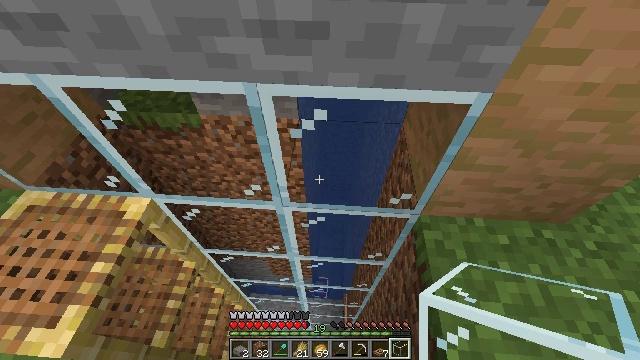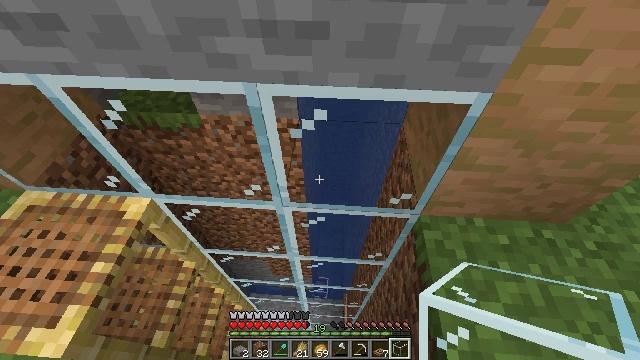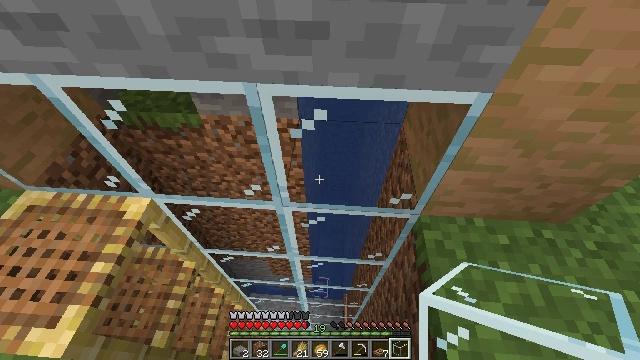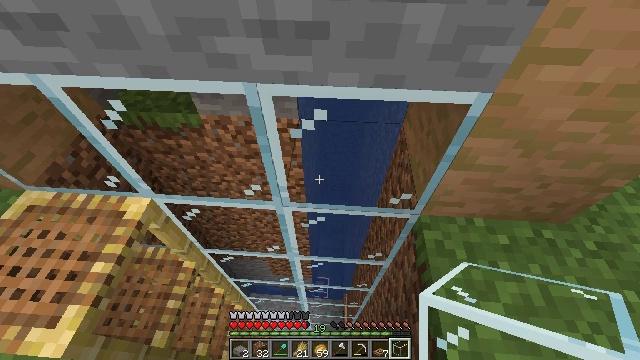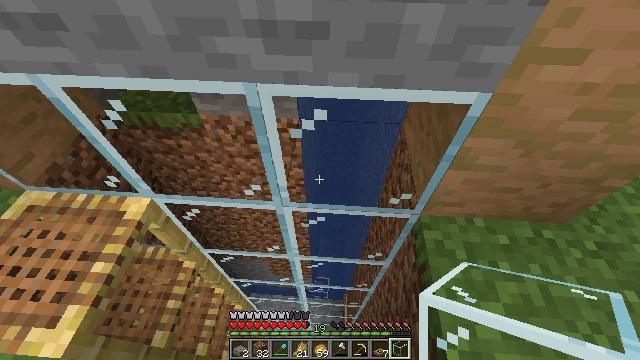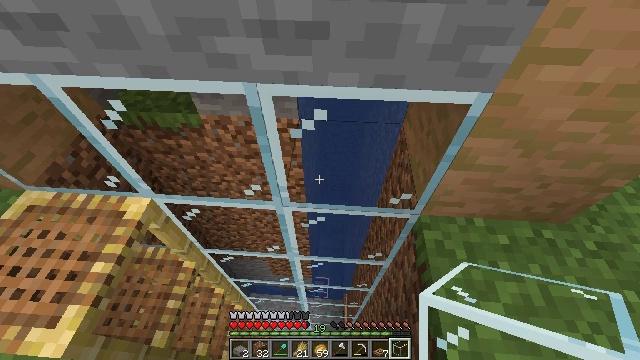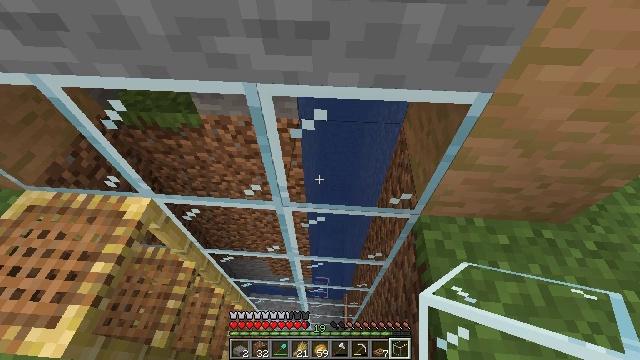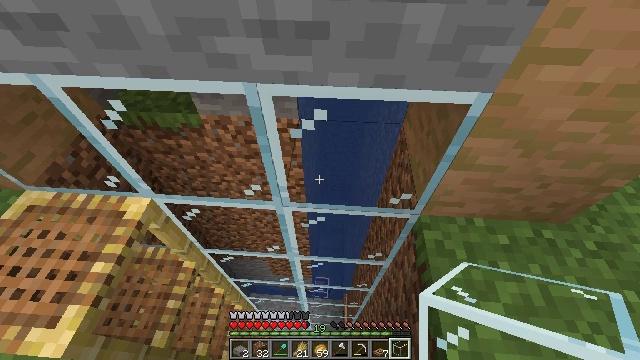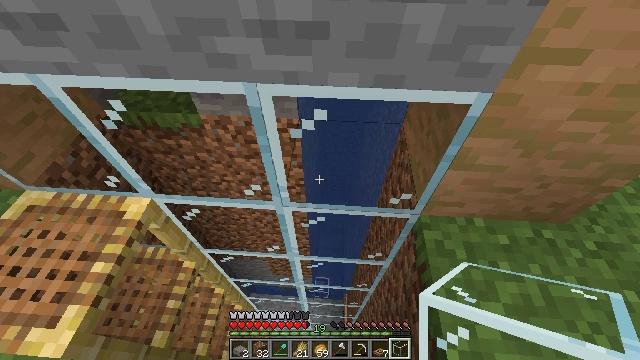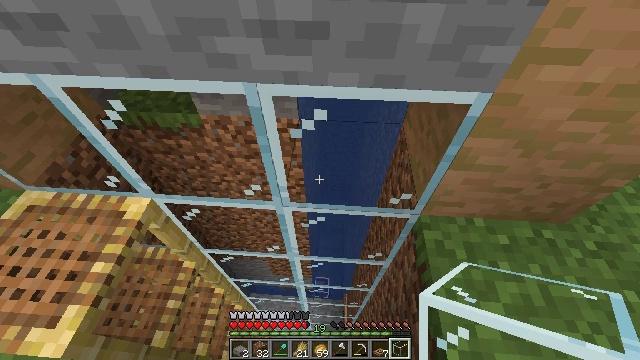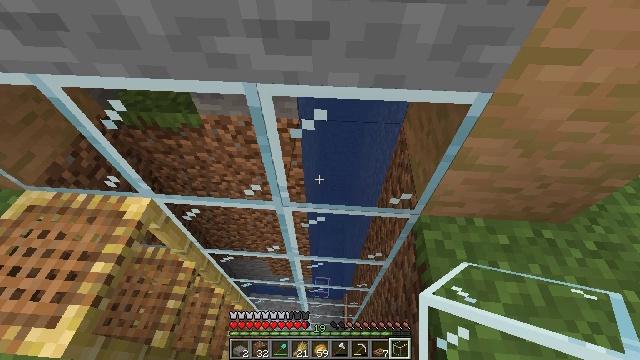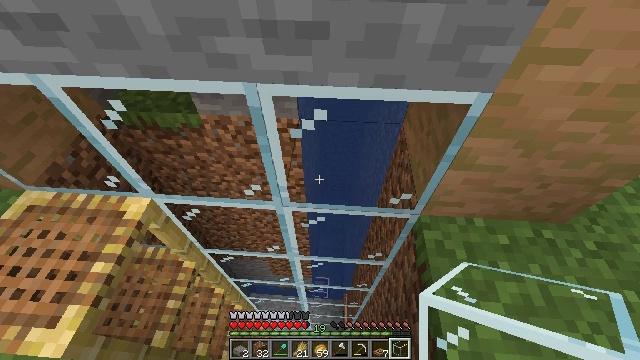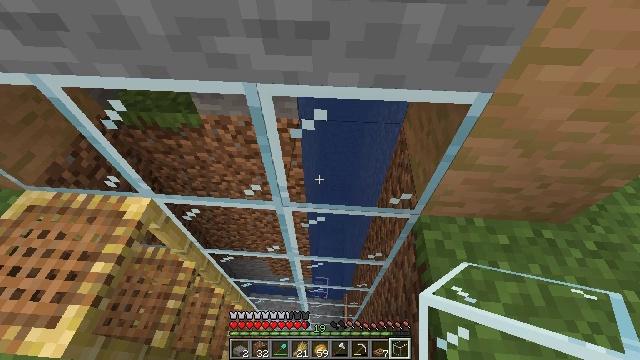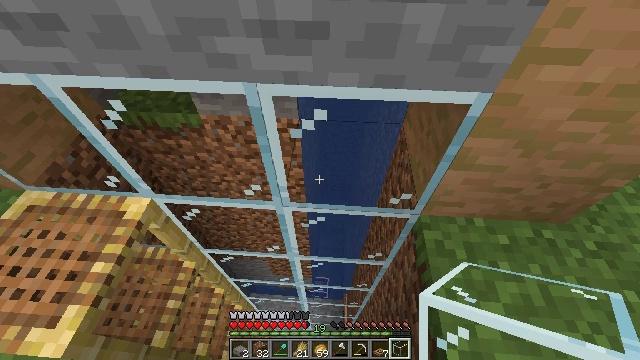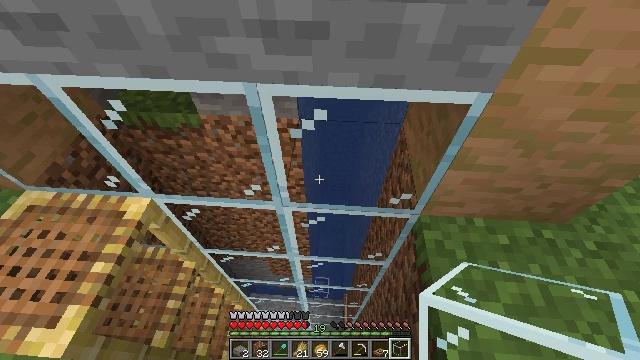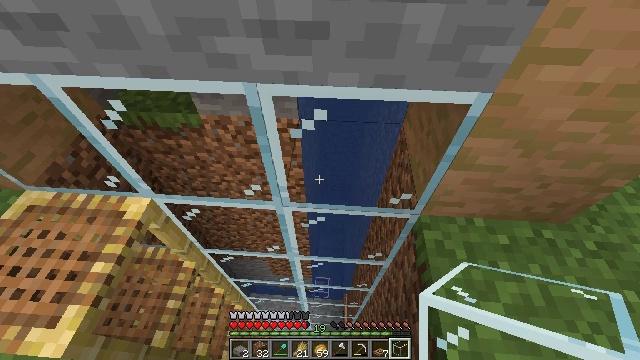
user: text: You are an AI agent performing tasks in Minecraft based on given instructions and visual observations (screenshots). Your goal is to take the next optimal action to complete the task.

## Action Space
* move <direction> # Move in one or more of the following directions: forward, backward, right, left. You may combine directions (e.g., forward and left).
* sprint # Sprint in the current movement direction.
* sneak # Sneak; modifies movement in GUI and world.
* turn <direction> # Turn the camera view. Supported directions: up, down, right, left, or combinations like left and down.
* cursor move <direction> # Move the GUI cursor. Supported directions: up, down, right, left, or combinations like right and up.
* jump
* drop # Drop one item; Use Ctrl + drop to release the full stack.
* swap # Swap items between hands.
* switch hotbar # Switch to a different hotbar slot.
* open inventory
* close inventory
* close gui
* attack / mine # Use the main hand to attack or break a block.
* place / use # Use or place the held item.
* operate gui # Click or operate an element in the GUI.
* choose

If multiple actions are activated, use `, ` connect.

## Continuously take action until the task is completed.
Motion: motion action
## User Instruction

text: Craft a jungle sign.
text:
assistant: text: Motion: no_op
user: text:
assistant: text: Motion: no_op
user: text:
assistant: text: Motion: no_op
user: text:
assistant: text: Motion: no_op
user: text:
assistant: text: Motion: no_op
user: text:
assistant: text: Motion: no_op
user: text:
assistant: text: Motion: no_op
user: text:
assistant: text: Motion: no_op
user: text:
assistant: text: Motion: no_op
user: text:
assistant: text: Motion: no_op
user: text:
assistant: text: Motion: no_op
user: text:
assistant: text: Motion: no_op
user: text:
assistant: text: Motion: no_op
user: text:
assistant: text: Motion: no_op
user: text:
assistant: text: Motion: no_op
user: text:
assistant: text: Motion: no_op
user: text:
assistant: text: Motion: no_op
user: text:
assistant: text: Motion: no_op
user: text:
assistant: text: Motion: no_op
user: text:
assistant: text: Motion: no_op
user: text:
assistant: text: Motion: no_op
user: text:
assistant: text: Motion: no_op
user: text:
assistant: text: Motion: no_op
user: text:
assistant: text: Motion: no_op
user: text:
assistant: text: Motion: no_op
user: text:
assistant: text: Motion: no_op
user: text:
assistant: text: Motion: no_op
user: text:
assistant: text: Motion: no_op
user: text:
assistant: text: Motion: no_op
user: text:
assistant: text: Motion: no_op